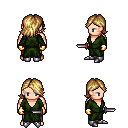
a pixel art fantasy rpg character, male body template, human, light skin, green robe, robe skirt, blonde swoop hairstyle, gold gloves, metal boots, dagger, four views (front, back, left, right), 2x2 character sprite sheet, small pixel art, hard edges, no anti-aliasing